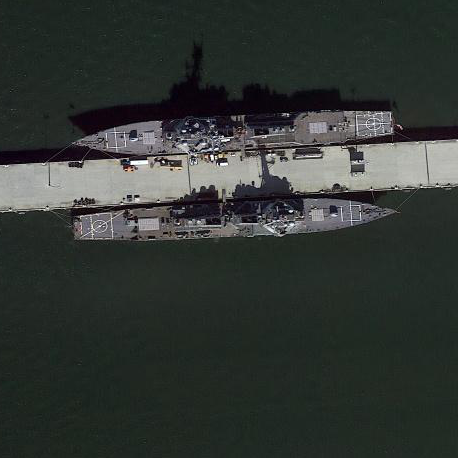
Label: destroyer